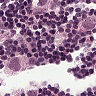
Metastatic tissue present: yes